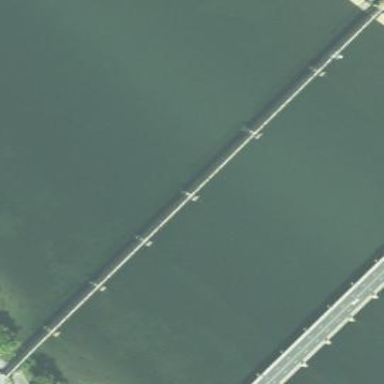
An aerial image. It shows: Man-made bridge.